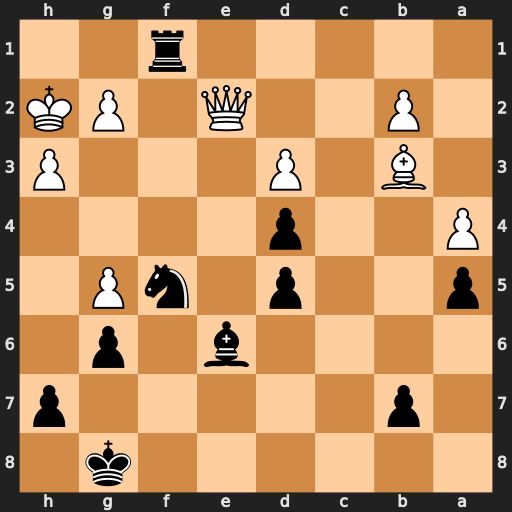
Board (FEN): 6k1/1p5p/4b1p1/p2p1nP1/P2p4/1B1P3P/1P2Q1PK/5r2
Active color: b
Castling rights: -
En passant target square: -
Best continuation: Rh1+ Kxh1 Ng3+ Kh2 Nxe2